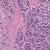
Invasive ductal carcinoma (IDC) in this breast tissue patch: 1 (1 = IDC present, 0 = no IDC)